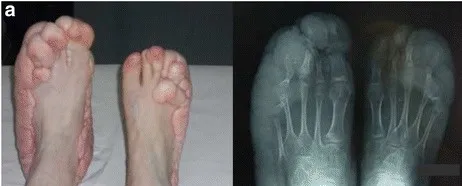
Clinical and radiologic presentation of the index PS patient. A; Overgrowth of the feet (left panel) with radiologic confirmation of bone overgrowth, especially of the left foot (righ panel).
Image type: radiology (ct)